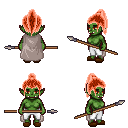
a pixel art fantasy rpg character, female body template, orc, green skin, gray cape, white pants, red long topknot hairstyle, brown slippers, spear, four views (front, back, left, right), 2x2 character sprite sheet, small pixel art, hard edges, no anti-aliasing